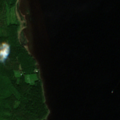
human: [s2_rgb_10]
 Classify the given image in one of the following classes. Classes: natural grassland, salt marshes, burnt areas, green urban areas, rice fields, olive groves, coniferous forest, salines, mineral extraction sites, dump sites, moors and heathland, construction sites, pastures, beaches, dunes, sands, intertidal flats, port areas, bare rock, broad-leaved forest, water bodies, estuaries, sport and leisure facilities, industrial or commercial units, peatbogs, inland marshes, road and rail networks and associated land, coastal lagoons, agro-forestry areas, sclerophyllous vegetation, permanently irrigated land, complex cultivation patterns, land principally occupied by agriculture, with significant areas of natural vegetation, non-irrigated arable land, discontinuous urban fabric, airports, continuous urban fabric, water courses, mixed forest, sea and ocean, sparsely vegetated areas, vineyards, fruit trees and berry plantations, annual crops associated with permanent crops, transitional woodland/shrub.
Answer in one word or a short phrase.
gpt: mixed forest, water bodies